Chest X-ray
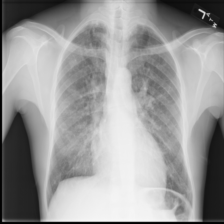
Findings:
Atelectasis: negative
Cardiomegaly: negative
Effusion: negative
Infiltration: negative
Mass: negative
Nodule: negative
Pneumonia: negative
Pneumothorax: negative
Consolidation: negative
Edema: negative
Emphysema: negative
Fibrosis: negative
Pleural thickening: negative
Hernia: negative